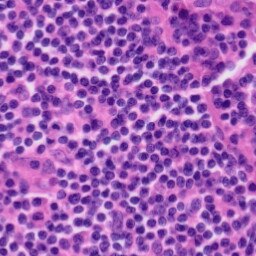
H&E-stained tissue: Tonsil